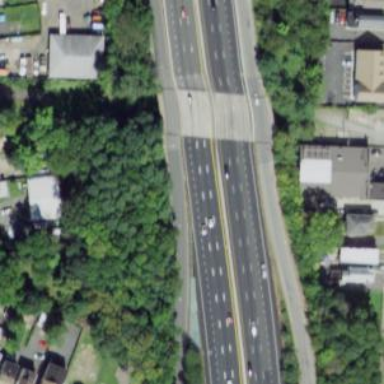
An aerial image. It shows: Motorway bridge spanning urban freeway/expressway.